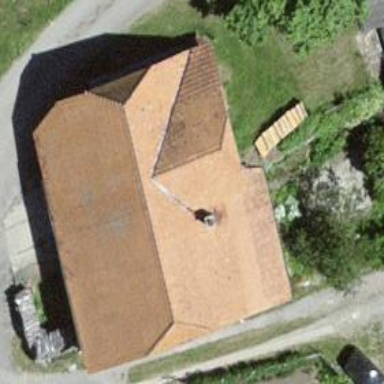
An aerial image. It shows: Farm building.